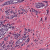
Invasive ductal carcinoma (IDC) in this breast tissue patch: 1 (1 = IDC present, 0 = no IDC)